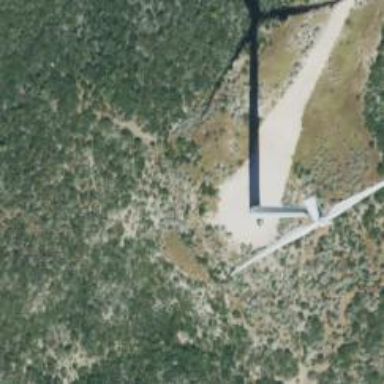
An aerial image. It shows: Wind generator powered by wind. The generator type is horizontal axis and it uses wind turbines.